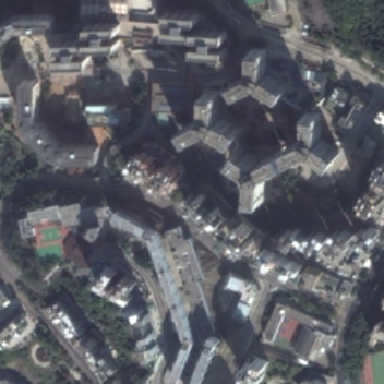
The dark blue advertisement is separated by a row of apartments .